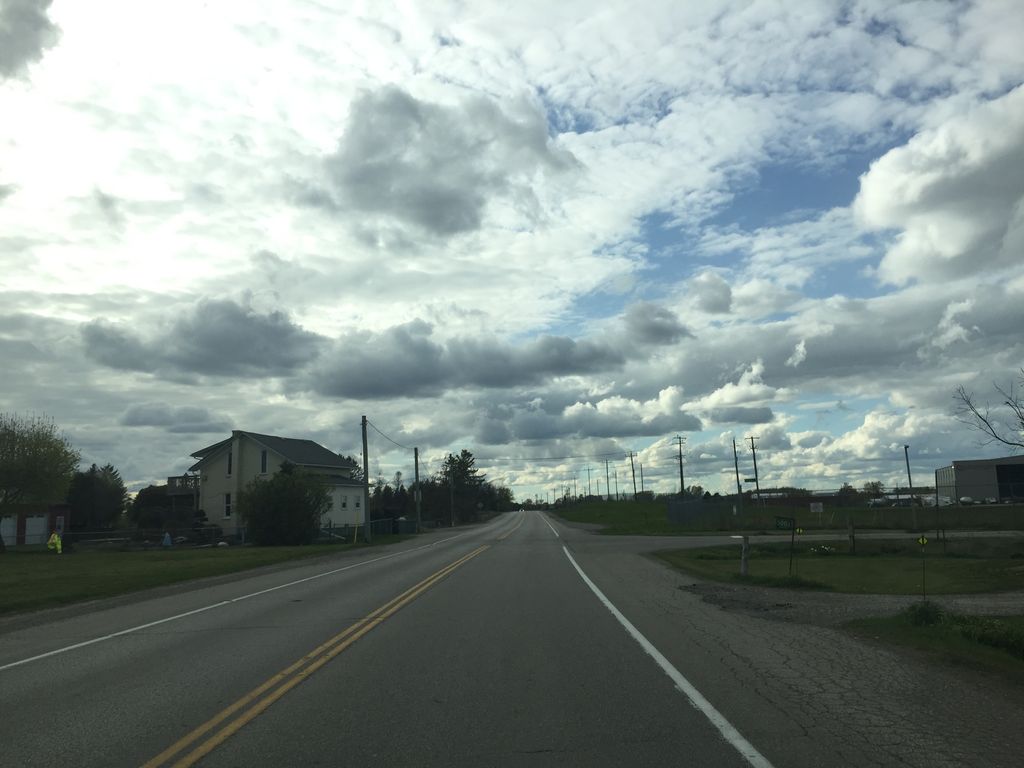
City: kitchener-waterloo